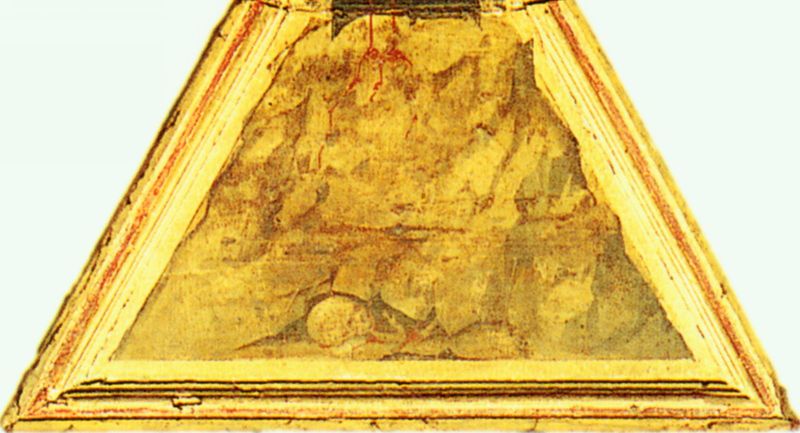
Titel: Kruzifix
Künstler: Giotto di Bondone
Standort: Florenz, S. Maria Novella (EU - I - Toskana)
Schlagwörter: dreieck, gelb, holz, schwarz, weiss, rot, alt, alte, rahmen, schädel, stein, steine, tod, bild, gold, höhle, spuren, fels, risse, red, white, black, old, yellow, brown, unscharf, knochen, adam, blut, oberfläche, schnitt, kiste, skelett, totenkopf, grab, kreuzigung, rock, rechteckig, water, pyramide, totenschädel, line, dead, ancient, golgatha, macken, skull, grave, cracks, triangle, blood, casket, sklett, bury, beschädift, burry, asfsa